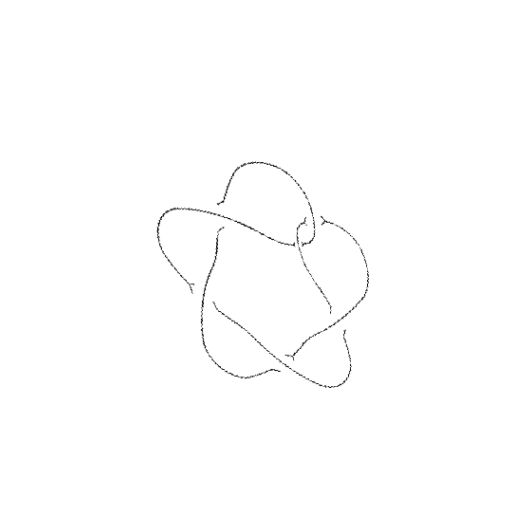
Crossing number: 6